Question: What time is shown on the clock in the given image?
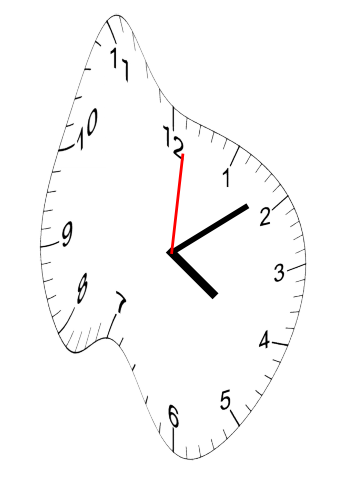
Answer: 04:09:01